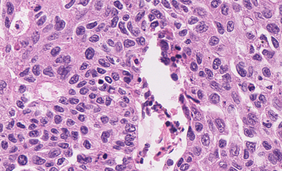
Tumor epithelial tissue: yes
Tumor-associated stroma tissue: no
Normal tissue: no